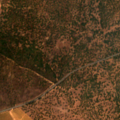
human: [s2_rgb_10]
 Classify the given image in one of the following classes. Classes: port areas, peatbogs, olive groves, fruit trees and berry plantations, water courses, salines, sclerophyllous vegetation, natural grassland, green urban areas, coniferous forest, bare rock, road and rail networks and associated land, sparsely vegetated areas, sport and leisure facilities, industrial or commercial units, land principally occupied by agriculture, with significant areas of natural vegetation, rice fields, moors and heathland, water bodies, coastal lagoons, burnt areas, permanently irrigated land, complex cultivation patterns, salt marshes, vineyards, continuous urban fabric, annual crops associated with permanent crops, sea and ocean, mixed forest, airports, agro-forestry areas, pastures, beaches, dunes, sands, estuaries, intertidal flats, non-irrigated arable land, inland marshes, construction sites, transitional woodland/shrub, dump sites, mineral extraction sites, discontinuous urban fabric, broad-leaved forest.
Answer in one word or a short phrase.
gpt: vineyards, agro-forestry areas